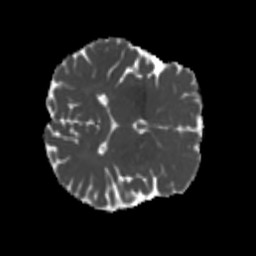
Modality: MD
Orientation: axial
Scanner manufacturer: siemens
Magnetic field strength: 3 T
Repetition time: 4 s
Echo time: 0.0594 s